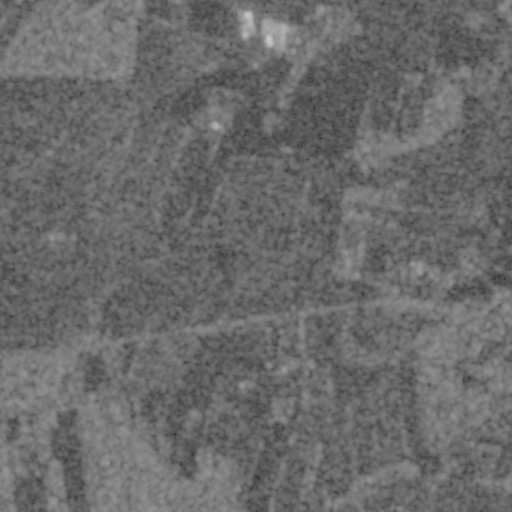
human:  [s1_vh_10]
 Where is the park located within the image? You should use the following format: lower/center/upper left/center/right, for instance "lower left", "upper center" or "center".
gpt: The park is located in the upper right of the image.
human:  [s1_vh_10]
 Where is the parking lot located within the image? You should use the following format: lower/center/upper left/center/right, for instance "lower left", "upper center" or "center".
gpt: The parking lot is located in the upper right of the image.
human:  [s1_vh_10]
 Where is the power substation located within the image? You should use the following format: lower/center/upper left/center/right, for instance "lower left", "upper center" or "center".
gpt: The power substation is located in the center left of the image.
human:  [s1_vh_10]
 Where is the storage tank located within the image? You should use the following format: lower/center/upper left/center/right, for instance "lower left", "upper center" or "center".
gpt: The storage tank is located in the upper center of the image.
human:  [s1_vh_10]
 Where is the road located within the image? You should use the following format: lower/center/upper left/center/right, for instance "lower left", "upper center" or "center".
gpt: There is no road in the image.

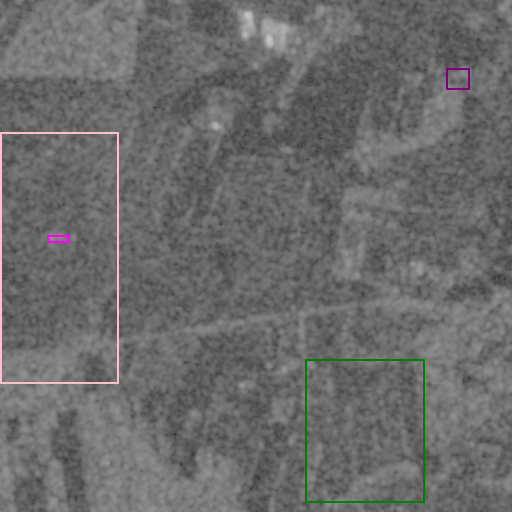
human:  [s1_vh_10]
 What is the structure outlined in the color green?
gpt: The structure outlined in green is a crop field.
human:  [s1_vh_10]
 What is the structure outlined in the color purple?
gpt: The structure outlined in purple is a park.
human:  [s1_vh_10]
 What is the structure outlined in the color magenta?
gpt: The structure outlined in magenta is a power substation.
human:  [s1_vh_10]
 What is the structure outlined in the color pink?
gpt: The structure outlined in pink is a solar farm.
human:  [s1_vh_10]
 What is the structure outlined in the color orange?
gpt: There is no orange outline.